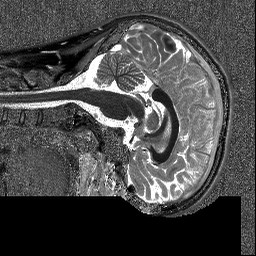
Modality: T1map
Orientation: sagittal
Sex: male